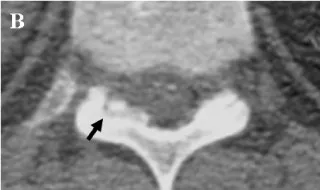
Conventional roentgenogram, CT and Gd-enhanced MR images.
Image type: radiology (ct)